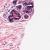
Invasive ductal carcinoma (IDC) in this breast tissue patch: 0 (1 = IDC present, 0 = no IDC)